Current action and preconditions to check: trajectory_clear

Your task: For each precondition in the list above, predict whether it will hold at this action.

Consider the current scene as observed from the mobile robot's camera, and analyze the predicted future states of all dynamic agents (e.g., people, animals, vehicles, or any moving entities) within the NEXT SECOND.

IMPORTANT: Only answer "very likely" if you are absolutely certain—based on strong, clear evidence—that a dynamic agent will violate the precondition in the predicted future state. Do NOT answer "very likely" for unlikely, ambiguous, or low-probability risks.

Ask yourself for each precondition: Is there a high probability, with clear and convincing evidence, that the predicted future states of any dynamic agent will interfere with the predicted future state of the currently executing action within the NEXT SECOND, causing that precondition to fail?

Assess the risk level based on these predictions. Use "likely" or "very likely" if motions create a clear risk of interference.

Use "neutral" or "improbable" if agents are nearby but their predicted paths are clearly diverging or non-conflicting.

Failure Risk Categories: "very improbable", "improbable", "neutral", "likely", "very likely"

Answer Format: Output ONLY the probability_of_failure value from these categories: "very improbable", "improbable", "neutral", "likely", "very likely"

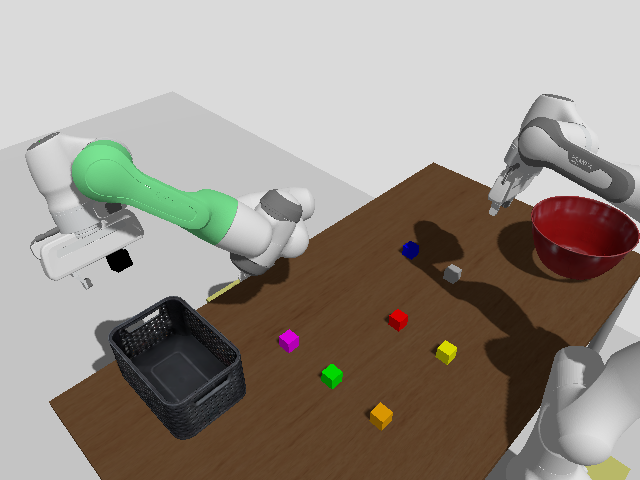

Answer: very improbable